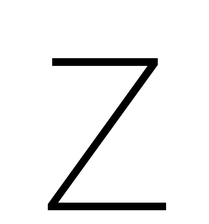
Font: Roboto_Thin